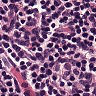
Metastatic tissue present: no